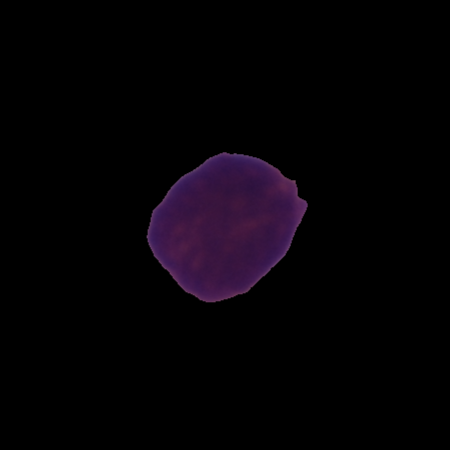
Label: healthy